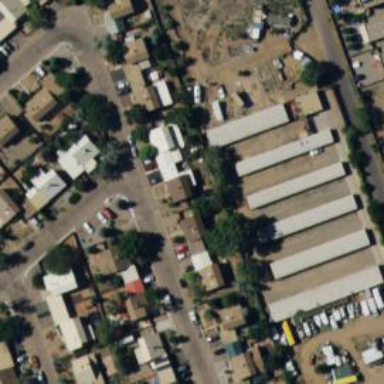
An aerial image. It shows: Storage rental shop.